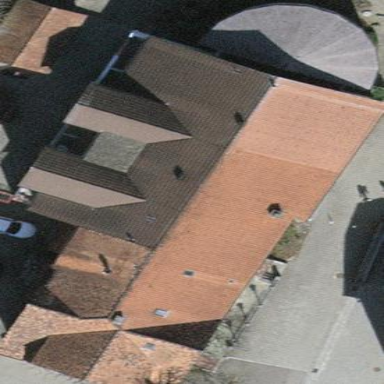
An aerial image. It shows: Building that houses restaurant.